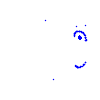
Particle: proton